This time-domain trace was recorded on a rotor test rig. Determine the machine's mechanical condition. Answer with exactly one of: normal, misalignment, unbalance, looseness.
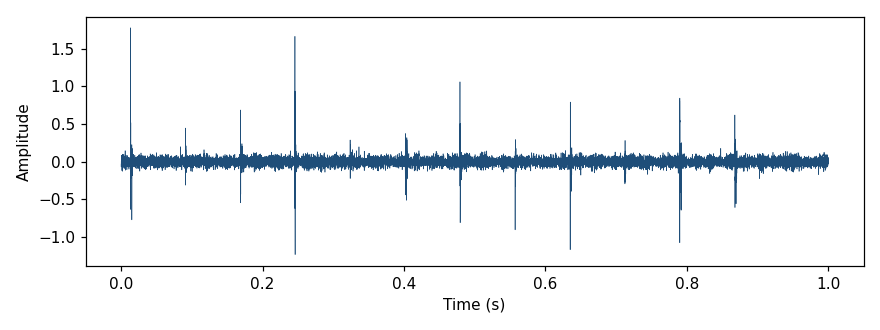
Answer: normal